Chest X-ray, PA view. Patient: 45 years old, sex M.
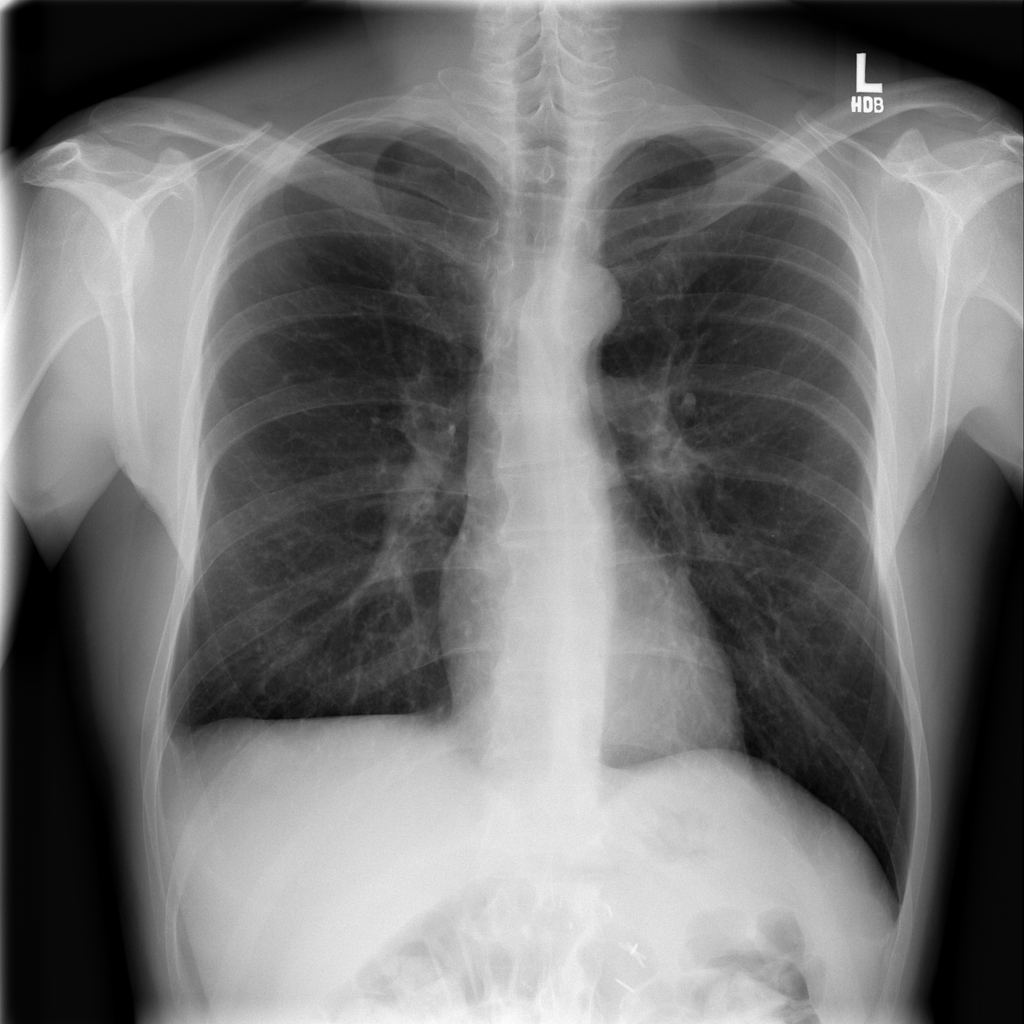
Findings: No Finding